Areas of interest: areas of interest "Scenic Spot"
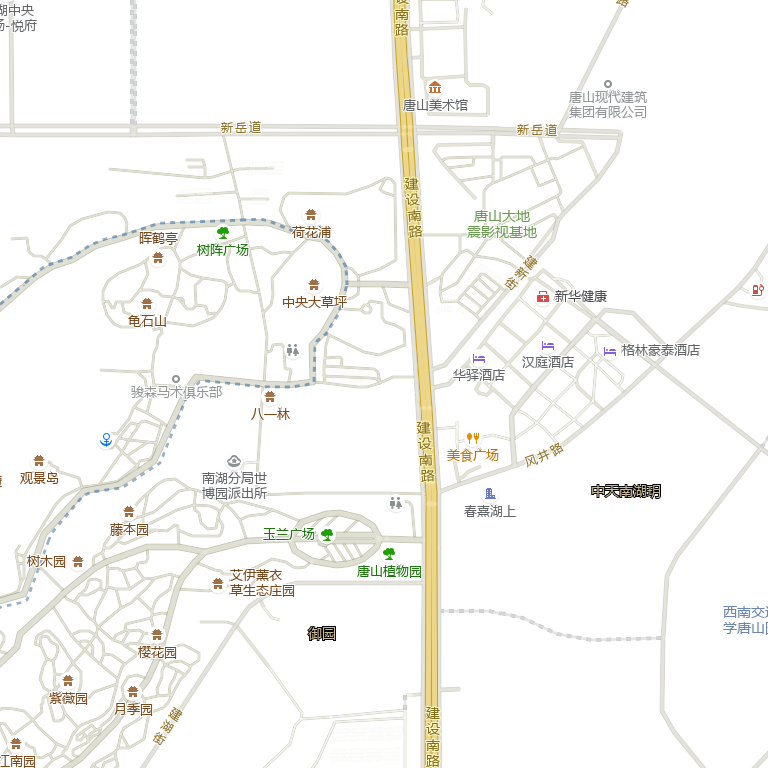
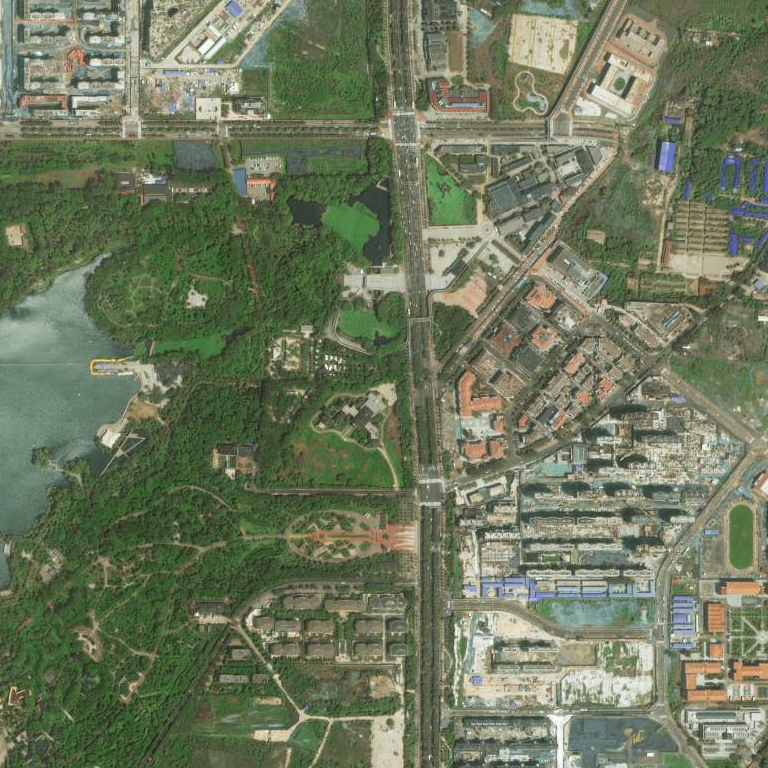